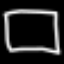
Label: square